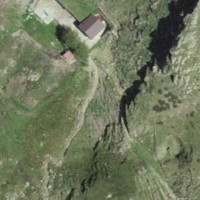
EUNIS habitat code: 23
Species observed at this site:
Oenanthe oenanthe
Monticola solitarius
Emberiza citrinella
Anthus spinoletta
Emberiza cirlus
Corvus cornix
Turdus viscivorus
Fringilla coelebs
Turdus torquatus
Prunella collaris
Sylvia atricapilla
Spinus spinus
Alauda arvensis
Emberiza cia
Cuculus canorus
Phoenicurus ochruros
Falco tinnunculus
Corvus corax